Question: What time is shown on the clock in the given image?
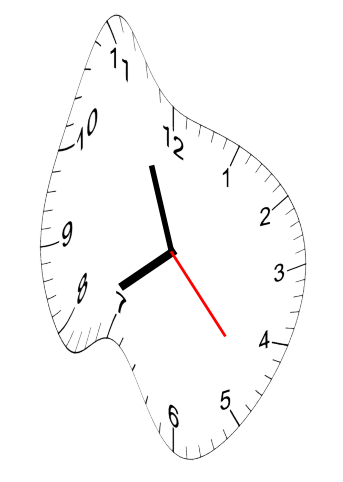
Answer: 07:56:23